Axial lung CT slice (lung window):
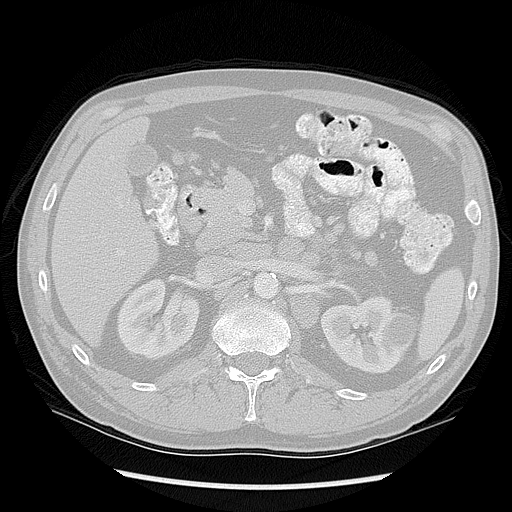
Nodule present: no